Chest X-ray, PA view. Patient: 28 years old, sex F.
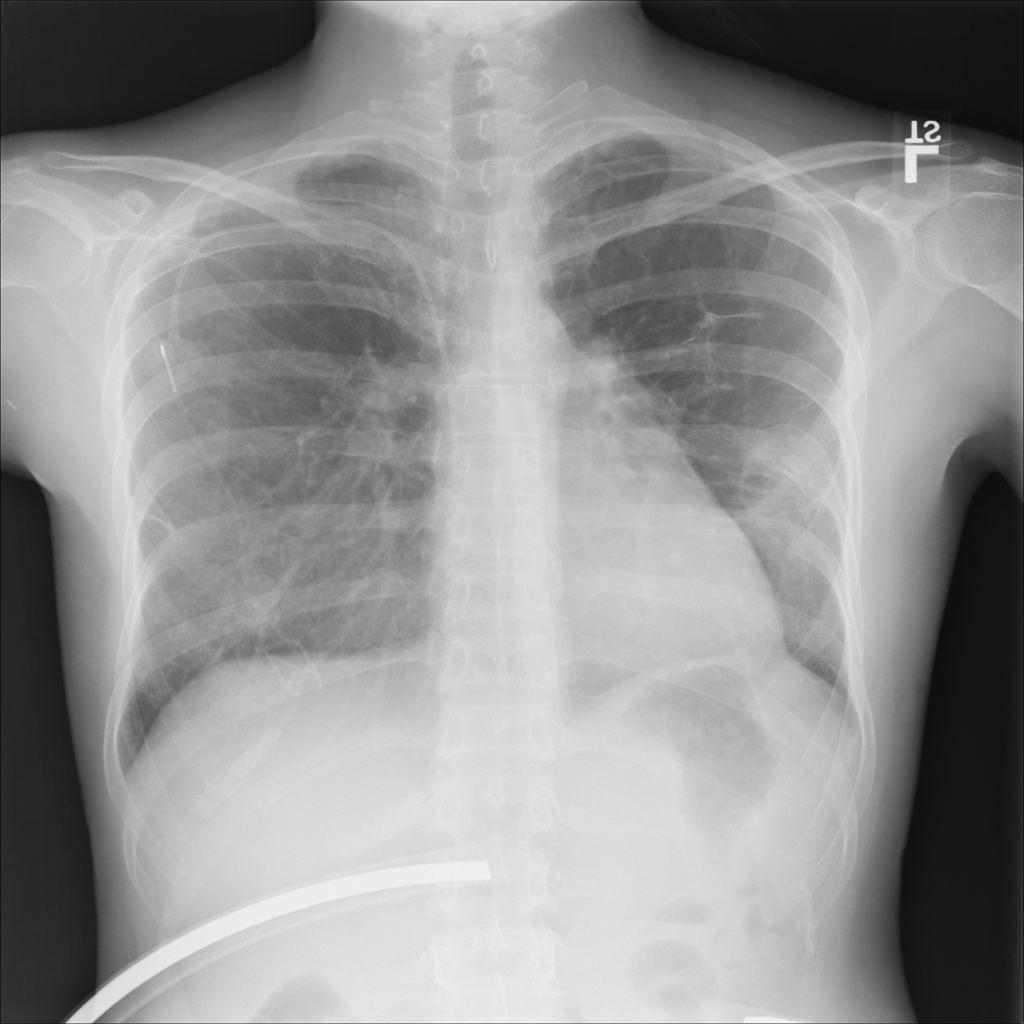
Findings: Pleural_Thickening